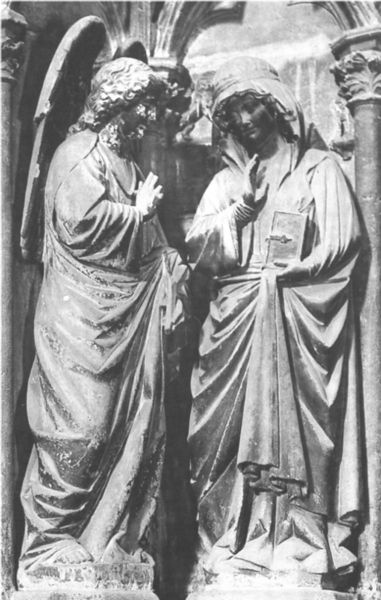
Titel: Kreuzgangsportal, Verkündigung
Standort: Burgos, Kathedrale, Kreuzgang (EU - E)
Schlagwörter: flügel, hand, mann, frau, hut, säule, säulen, gespräch, bart, architektur, falten, neues testament, stehen, stein, hände, kirche, figur, gewand, gotik, engel, skulptur, statue, relief, bogen, fassade, figuren, kopftuch, detail, faltenwurf, plastik, buch, beten, kathedrale, kapitell, skulpturen, sandstein, gotisch, mittelalter, gewändefigur, heilige, niesche, maria, korinthisch, gruß, verkündigung, bildhauer, gebetbuch, architekturdetail, verkünden, gabriel, verkündung, muttergottes, bauskulptur, hl maria, frankfreich, rndel, engelgruß, erzeengel